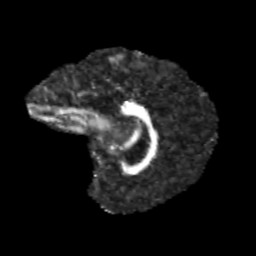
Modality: FA
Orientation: sagittal
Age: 13
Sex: male
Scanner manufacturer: siemens
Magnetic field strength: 3 T
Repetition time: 3.8 s
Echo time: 0.07 s